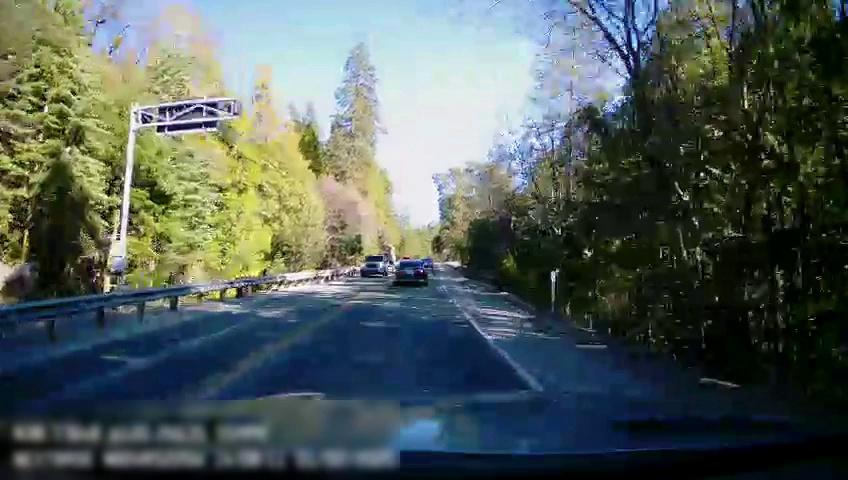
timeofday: Day
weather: Sunny
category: Drivable Space
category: Vehicles | Car
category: Vehicles | SUV
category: Vehicles | Car
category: Lanes | Opposite Lane
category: Lanes | Current Lane